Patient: sex M, age 64
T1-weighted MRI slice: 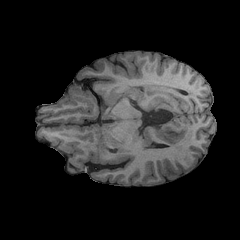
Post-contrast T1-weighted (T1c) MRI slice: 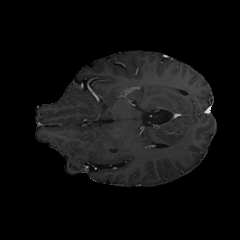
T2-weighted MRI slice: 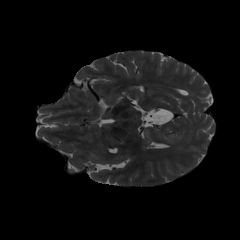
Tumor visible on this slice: yes
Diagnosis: Glioblastoma, IDH-wildtype
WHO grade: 4